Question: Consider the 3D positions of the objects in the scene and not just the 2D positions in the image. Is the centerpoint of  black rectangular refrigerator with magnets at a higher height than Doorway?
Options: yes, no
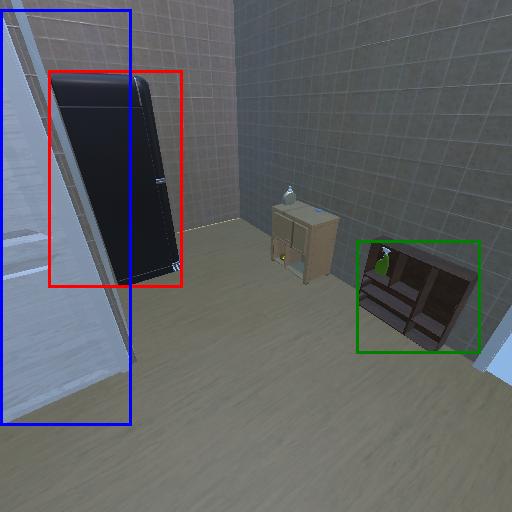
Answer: yes